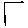
Label: car